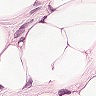
Metastatic tissue present: yes